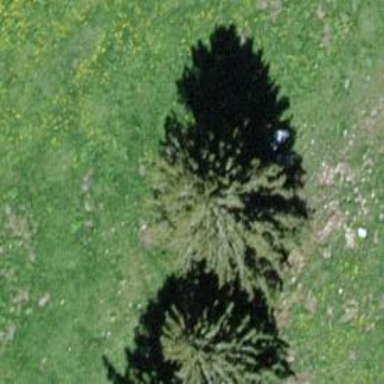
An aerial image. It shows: Needle-leaved tree in natural setting.